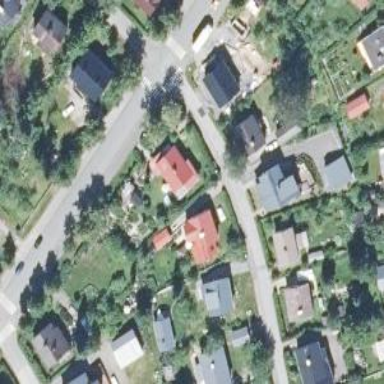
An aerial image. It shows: Residential area.